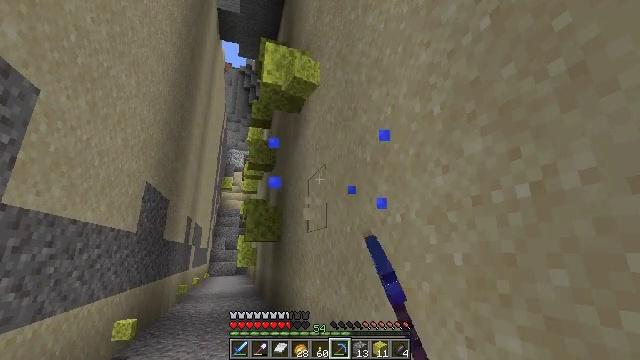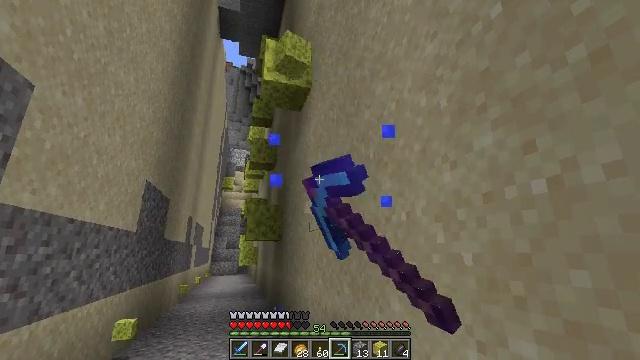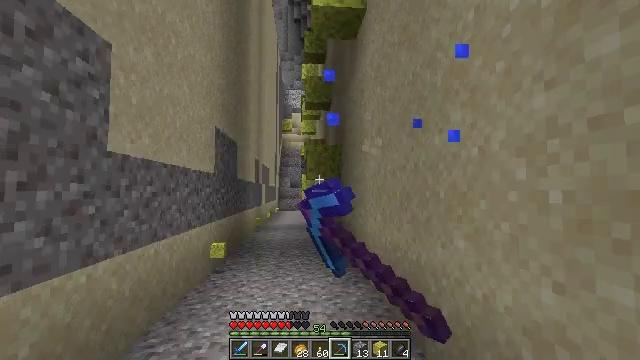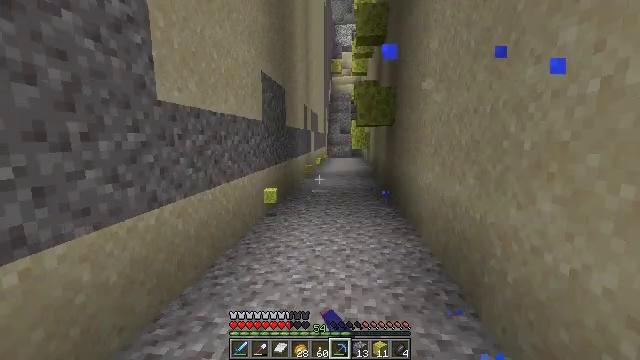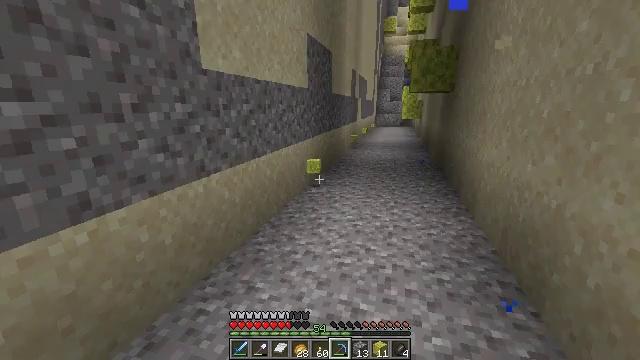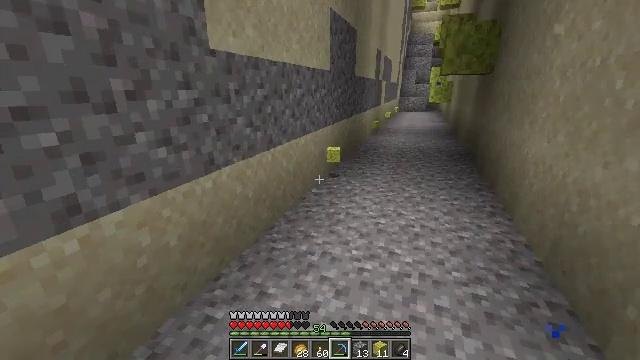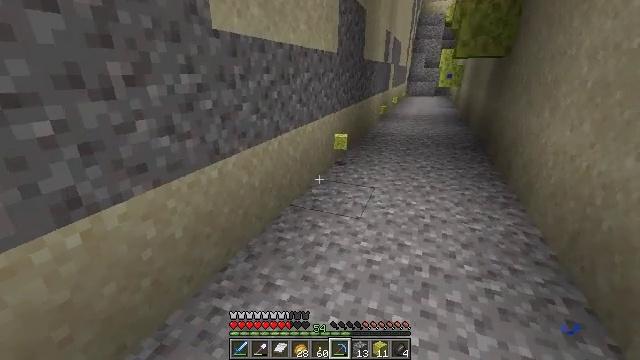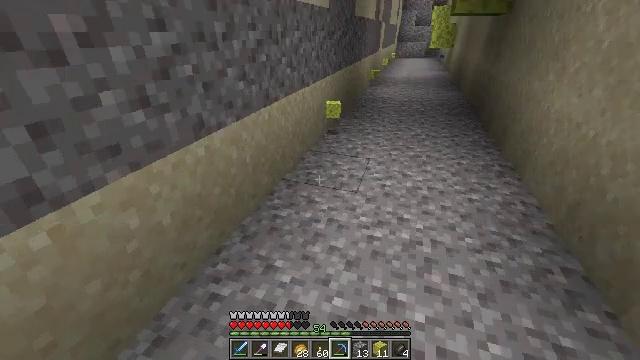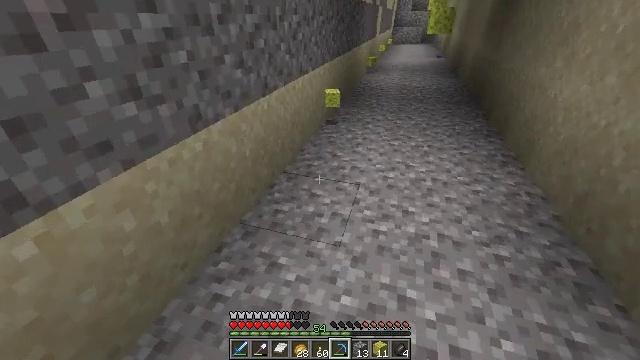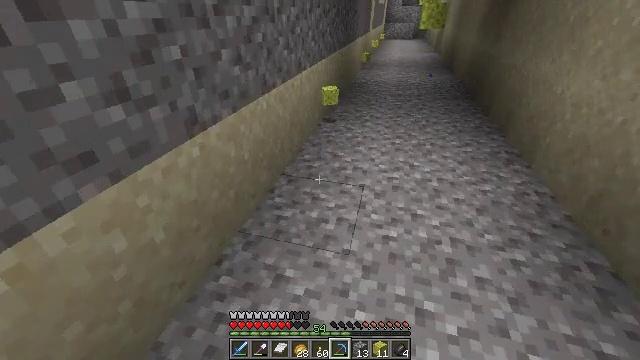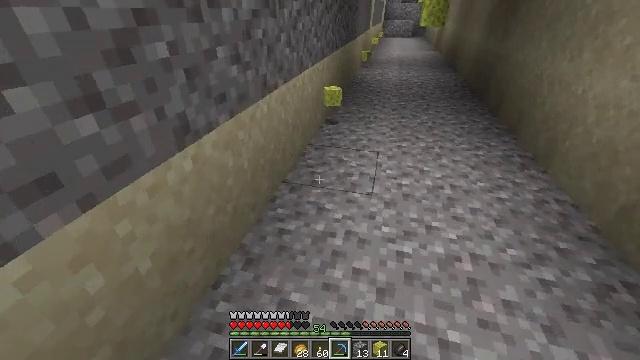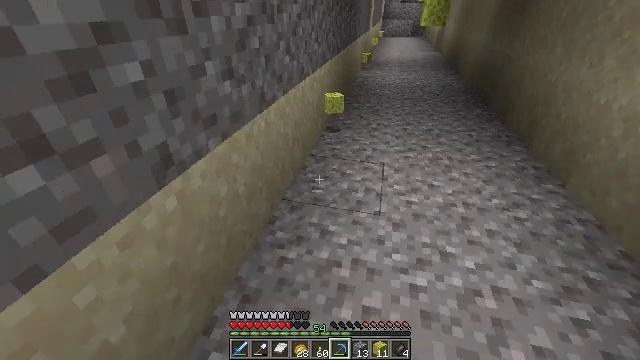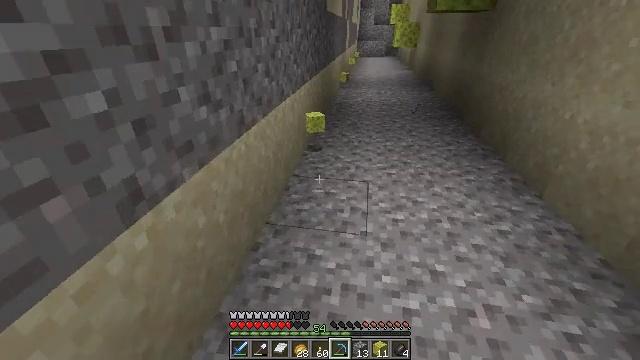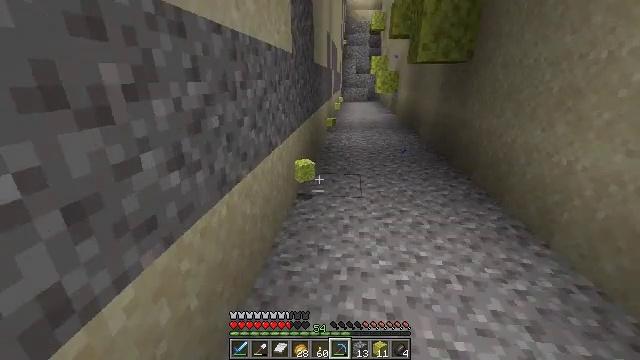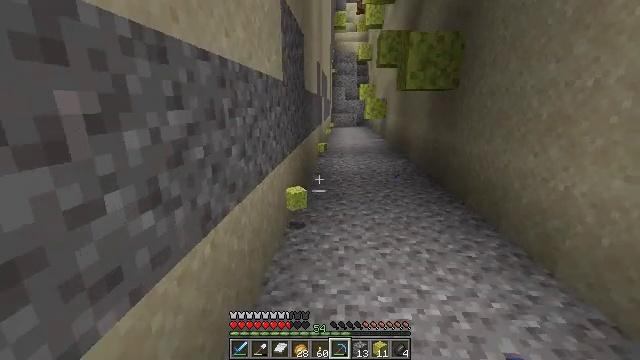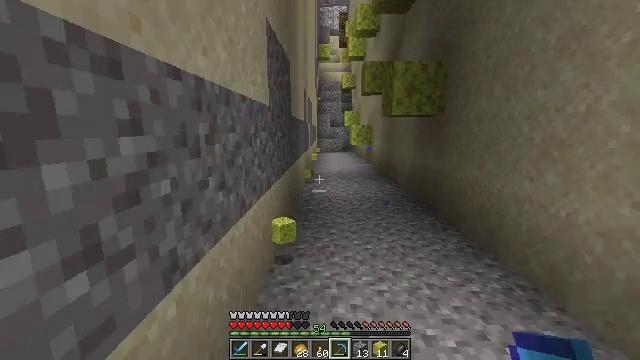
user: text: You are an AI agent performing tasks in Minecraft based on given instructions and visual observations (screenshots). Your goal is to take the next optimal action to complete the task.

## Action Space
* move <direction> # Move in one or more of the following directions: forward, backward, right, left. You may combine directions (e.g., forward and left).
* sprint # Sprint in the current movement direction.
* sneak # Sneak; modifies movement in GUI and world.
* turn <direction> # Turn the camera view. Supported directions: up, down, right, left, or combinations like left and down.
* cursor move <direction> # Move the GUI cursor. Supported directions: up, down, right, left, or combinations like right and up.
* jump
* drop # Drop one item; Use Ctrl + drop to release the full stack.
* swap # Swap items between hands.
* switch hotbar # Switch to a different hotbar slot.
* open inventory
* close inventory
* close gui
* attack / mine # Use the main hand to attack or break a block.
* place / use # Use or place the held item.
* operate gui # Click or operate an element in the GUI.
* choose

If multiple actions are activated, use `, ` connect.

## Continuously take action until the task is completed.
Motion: motion action
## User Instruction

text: Destroy the wet sponge to pick it up.
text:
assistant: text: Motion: move forward, attack / mine
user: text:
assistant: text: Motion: move forward, turn left and down
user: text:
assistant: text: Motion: move forward, turn left and down
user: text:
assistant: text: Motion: move forward, turn left and down
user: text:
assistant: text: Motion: move forward and move left, turn left and down
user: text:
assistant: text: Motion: move forward and move left, turn left and down
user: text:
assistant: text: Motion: move forward and move left, turn right and down
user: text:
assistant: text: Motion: move forward and move left, turn right and down
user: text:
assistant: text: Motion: move forward, turn right
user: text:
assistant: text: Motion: move forward
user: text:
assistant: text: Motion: move forward
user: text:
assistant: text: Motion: move forward, turn right and up
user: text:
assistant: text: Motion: move forward, turn right and up
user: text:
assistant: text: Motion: move forward, turn right and up
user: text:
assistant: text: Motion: move forward, turn right and up
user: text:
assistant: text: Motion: move forward, turn right and up
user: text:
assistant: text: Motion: move forward, turn right and up
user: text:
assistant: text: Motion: move forward
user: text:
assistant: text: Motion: move forward
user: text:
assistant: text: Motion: move forward, turn right
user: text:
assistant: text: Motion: move forward, turn right and up
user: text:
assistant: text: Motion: move forward, turn right and up
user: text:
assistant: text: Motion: move forward, turn right
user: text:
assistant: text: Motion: move forward, turn right and up
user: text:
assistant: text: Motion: move forward, turn right and up
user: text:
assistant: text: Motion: move forward, turn right and up
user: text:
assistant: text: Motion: move forward
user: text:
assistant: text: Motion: move forward
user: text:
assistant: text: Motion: move forward
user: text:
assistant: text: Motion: move forward, turn up